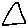
Label: triangle